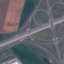
Land use / land cover class: Highway